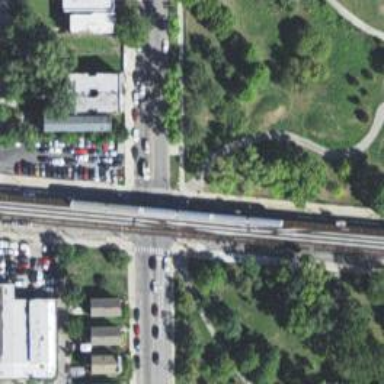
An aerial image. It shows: Bridged rail siding with electrification.